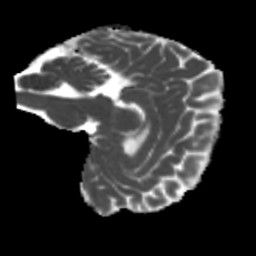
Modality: MD
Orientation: sagittal
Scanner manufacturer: siemens
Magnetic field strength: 3 T
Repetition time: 4 s
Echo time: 0.0594 s